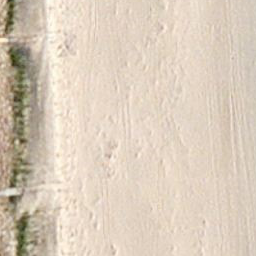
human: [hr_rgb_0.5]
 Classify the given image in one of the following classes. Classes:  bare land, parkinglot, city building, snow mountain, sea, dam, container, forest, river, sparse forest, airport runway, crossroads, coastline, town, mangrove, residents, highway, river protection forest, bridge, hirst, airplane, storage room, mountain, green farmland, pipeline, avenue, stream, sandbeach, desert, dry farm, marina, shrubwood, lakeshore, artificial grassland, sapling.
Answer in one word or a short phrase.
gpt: sandbeach